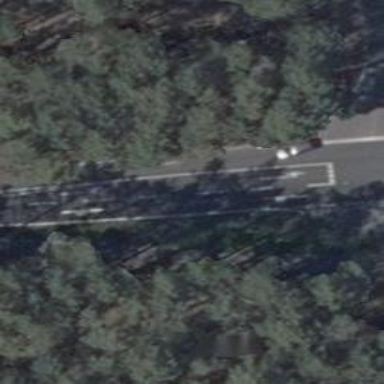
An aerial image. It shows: Asphalt path.